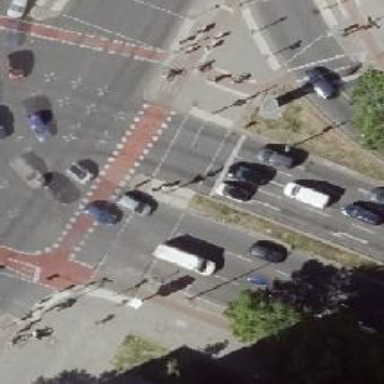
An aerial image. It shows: Asphalt footway with crossing controlled by traffic signals.